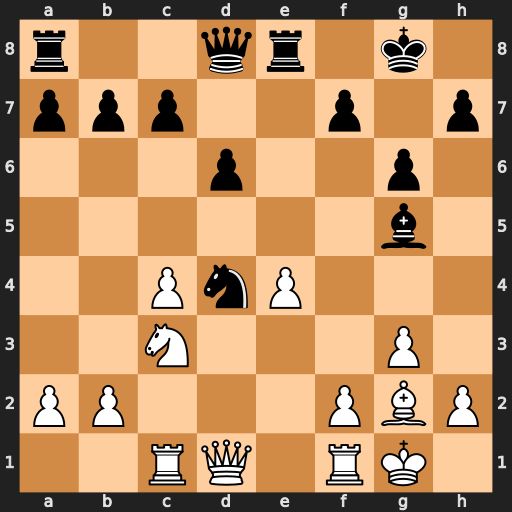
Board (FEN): r2qr1k1/ppp2p1p/3p2p1/6b1/2PnP3/2N3P1/PP3PBP/2RQ1RK1
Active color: w
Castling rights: -
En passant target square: -
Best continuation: Qxd4 Bxc1 Rxc1